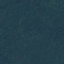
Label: Forest